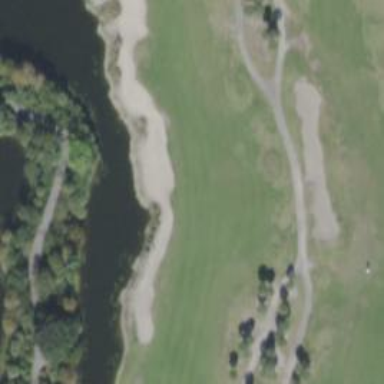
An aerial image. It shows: View of golf hole.